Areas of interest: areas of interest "Clothing, Shoes, Hats and Leather Goods Store"
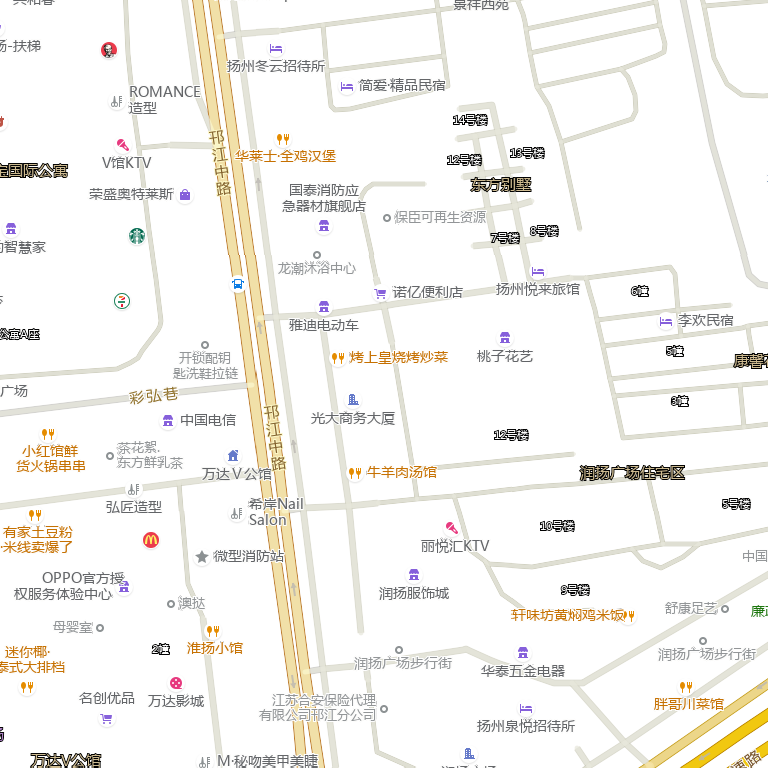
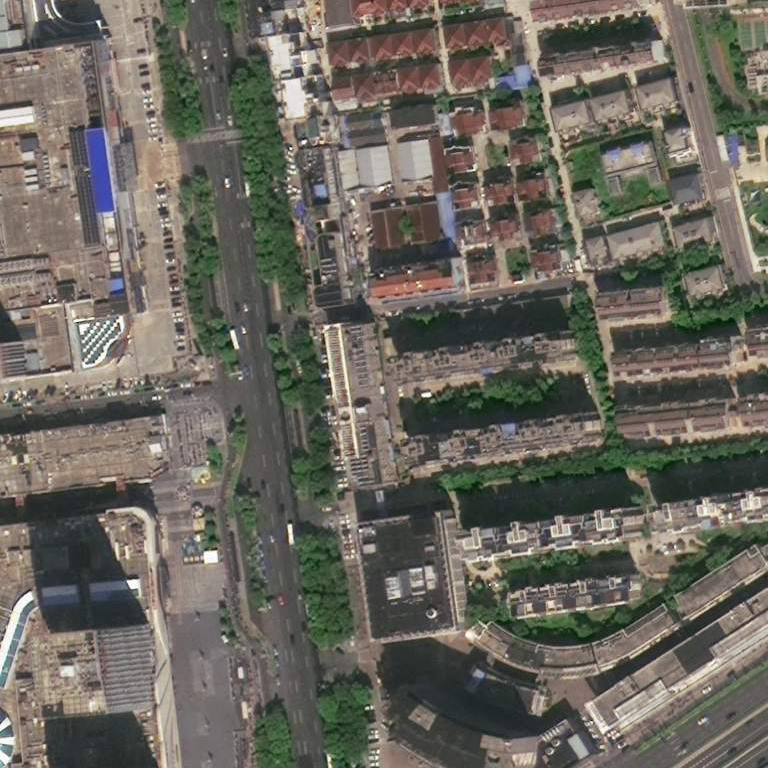